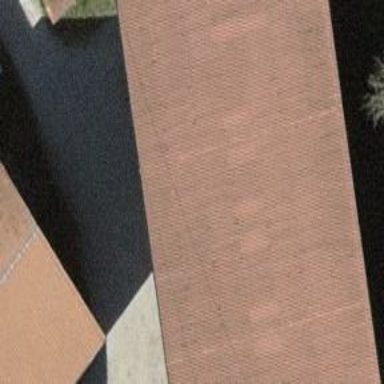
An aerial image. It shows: Rural barn.